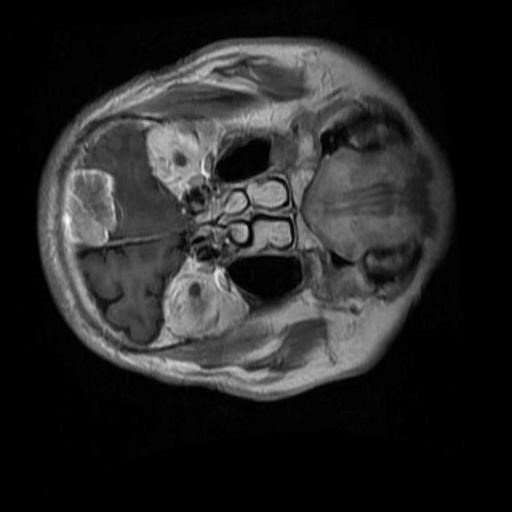
Label: brain_menin